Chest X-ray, AP view. Patient: 54 years old, sex M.
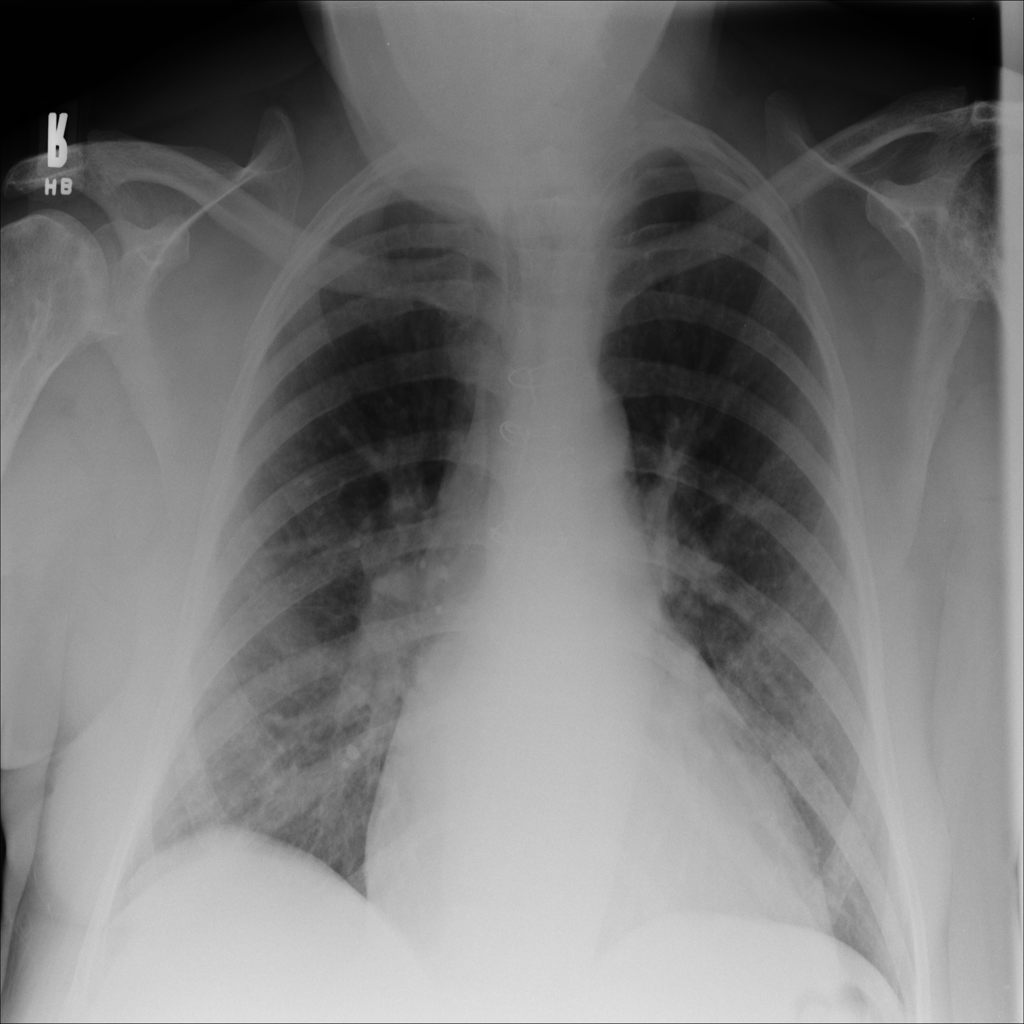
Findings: Cardiomegaly, Infiltration